Field crop: maize
Growth stage: 2
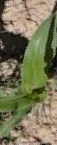
Species: maize